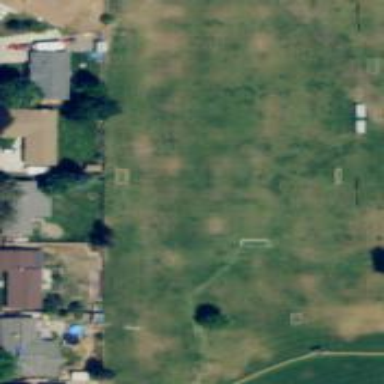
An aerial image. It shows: Disc golf basket.